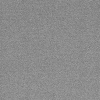
Atmospheric dust classification: dusty